【题型】解答题　【知识点】平面几何　【难度】easy
如图，$AB$是$\odot O$的直径，四边形$AFDE$是平行四边形，请仅用无刻度的直尺按要求完成以下作图（不写作法，保留作图痕迹）．

\noindent
(1)在图1中，点$F$与点$O$重合，请作出$AD$的中点$G$．

\vspace{0.3em}
\noindent
(2)在图2中，请作出$AD$的中点$H$．
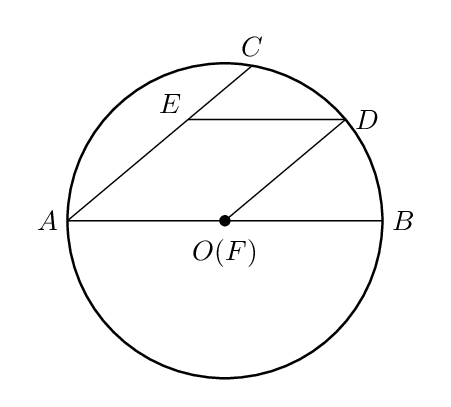
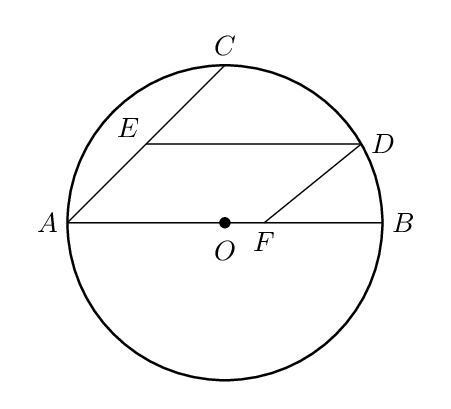
【解答】
\noindent
【答案】(1)见解析

\vspace{0.3em}
\noindent
(2)见解析

\vspace{0.5em}
\noindent
【分析】本题考查了复杂作图，涉及到平行四边形的性质、垂径定理，熟练掌握相关知识的性质是作图的关键．

\vspace{0.3em}
\noindent
（1）连接$OE$并延长交$\odot O$于$G$，连接$AD$交$OE$于$M$，则根据平行四边形的对角线互相平分可得到$AM = MD$，根据平分弦（不是直径）的直径且垂直于弦,平分弦所对的两条弧可得$OG$平分$AD$；

\vspace{0.3em}
\noindent
（2）由（1）可作$AD$的中点$H$，由中位线定理的圆周角定理得到$ON \perp AD$，同（1）理．

\vspace{0.5em}
\noindent
【详解】（1）解：如图1，点$G$即为$AD$的中点；

\noindent
（2）解：如图2，点$H$即$AD$的中点．

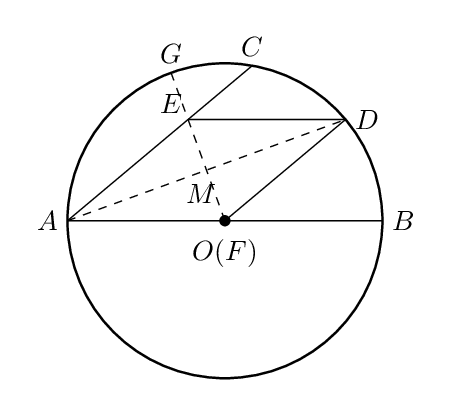
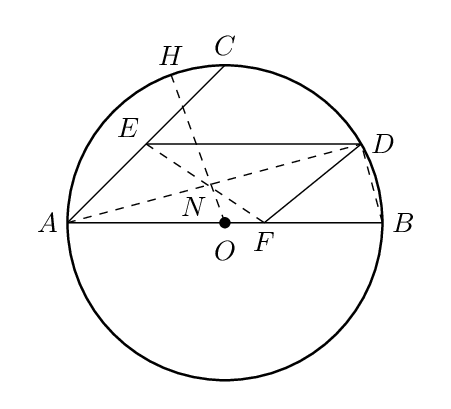